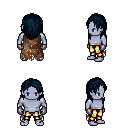
a pixel art fantasy rpg character, male body template, dark elf, purple skin, brown tattered cape, gold greaves, raven long hairstyle, metal gloves, four views (front, back, left, right), 2x2 character sprite sheet, small pixel art, hard edges, no anti-aliasing